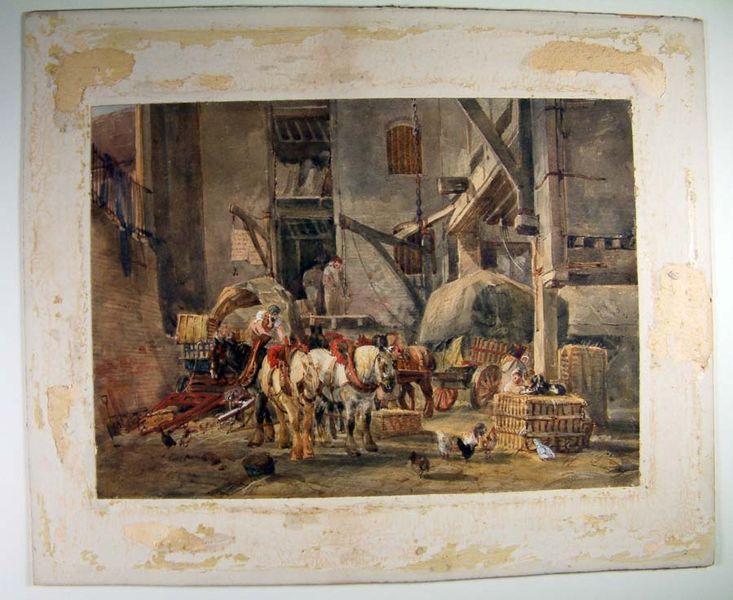
Titel: The Warehouse
Künstler: William Henry Bartlett
Standort: Amherst (Massachusetts, USA)
Institution: Mead Art Museum, Amherst College
Schlagwörter: balcony, blue, red, white, painting, windows, brown, railing, horses, man, frame, rooster, cart, courtyard, brick, horse, boxes, barn, workers, wheels, chickens, baskets, carts, hen, apartment, damaged, warehouse, harnass, draft horses, hoists